Chest X-ray:
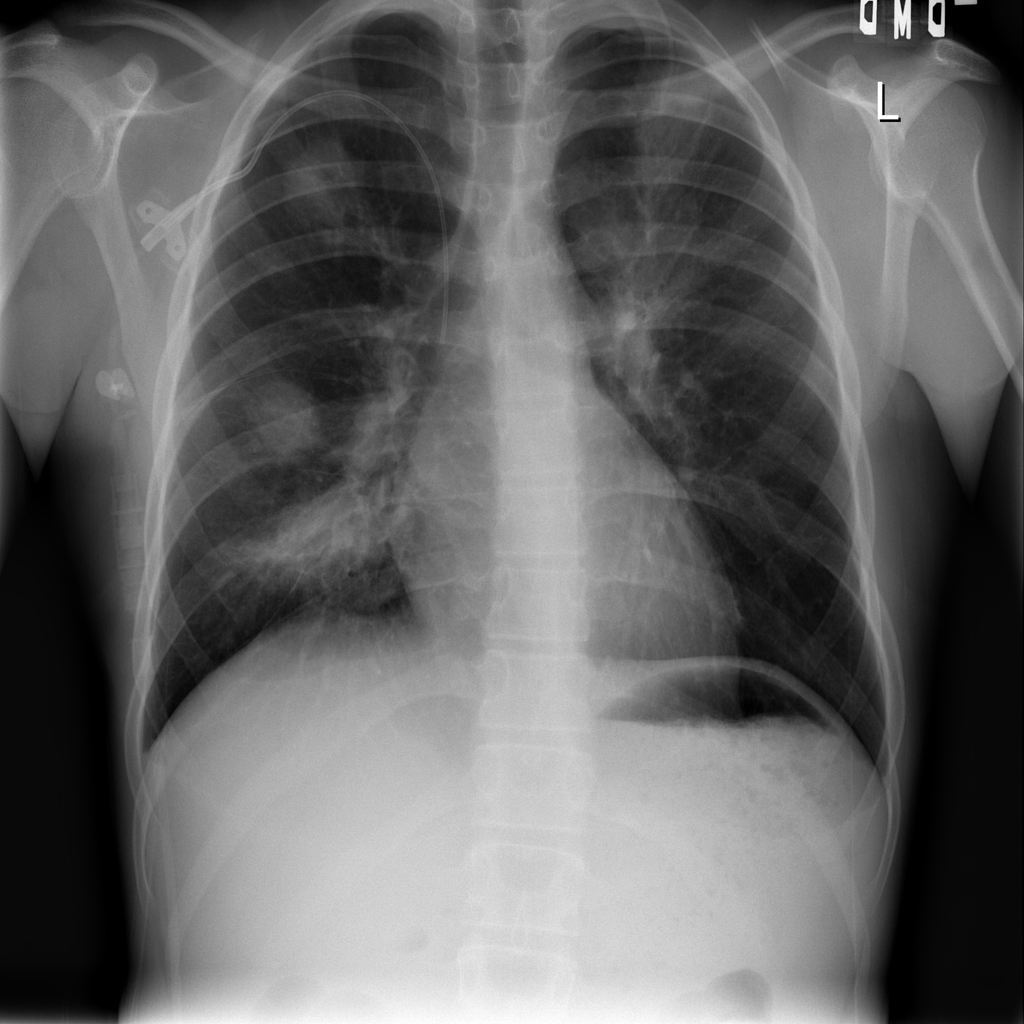
Findings: Consolidation, Nodule
No abnormal finding: no